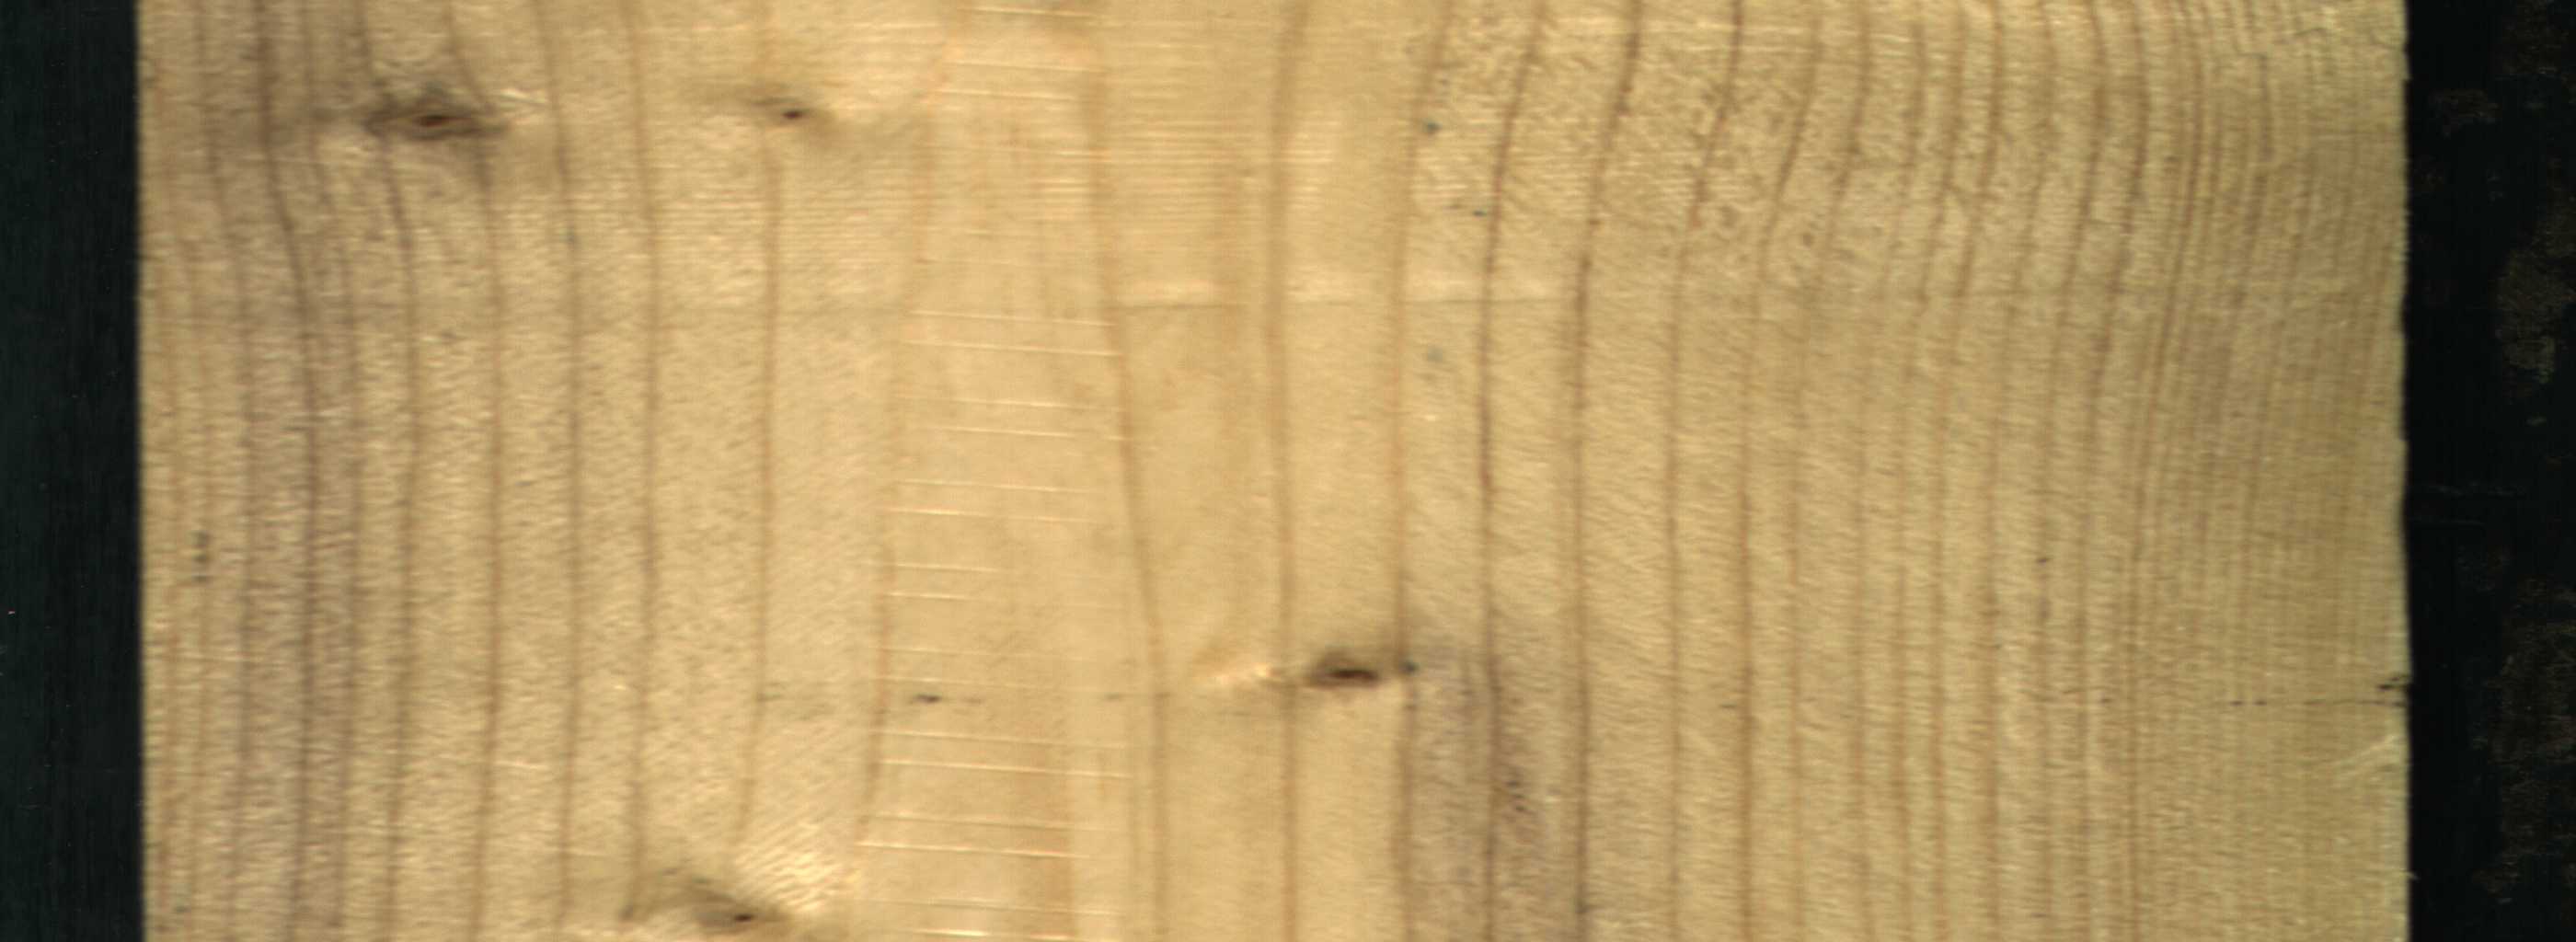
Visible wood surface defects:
Dead_Knot
Live_Knot
Live_Knot
Live_Knot